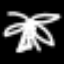
Label: palm tree